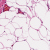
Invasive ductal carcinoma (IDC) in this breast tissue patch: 0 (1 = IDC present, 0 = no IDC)